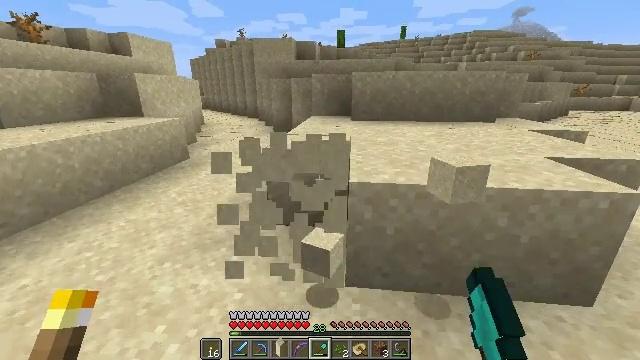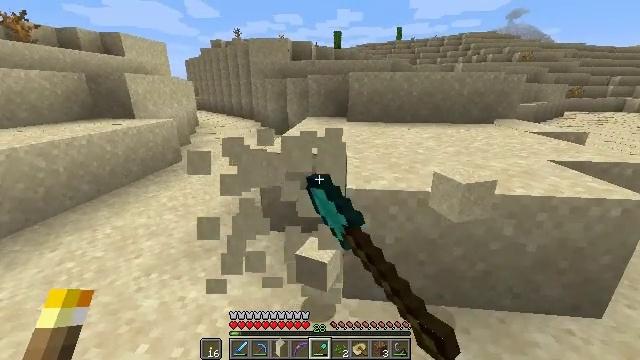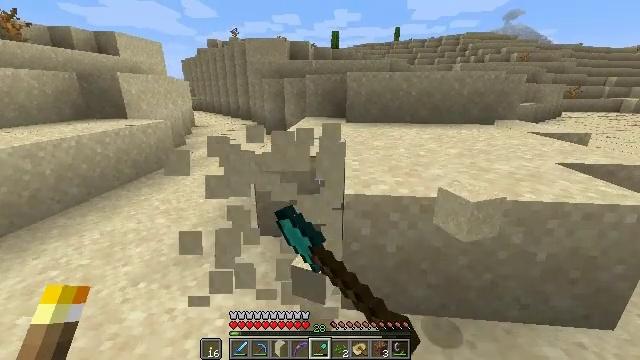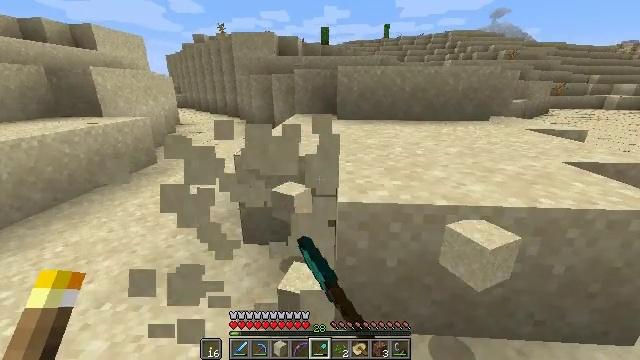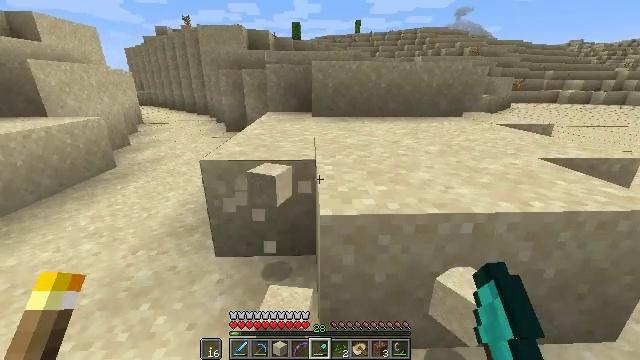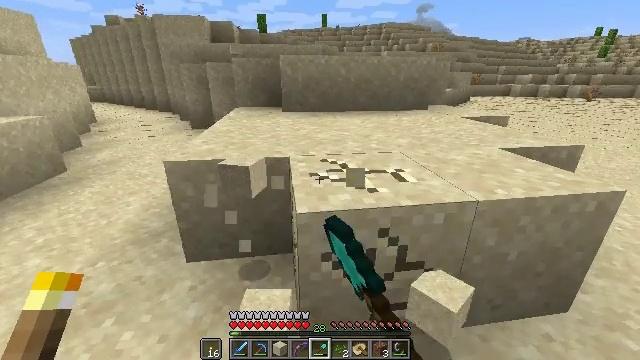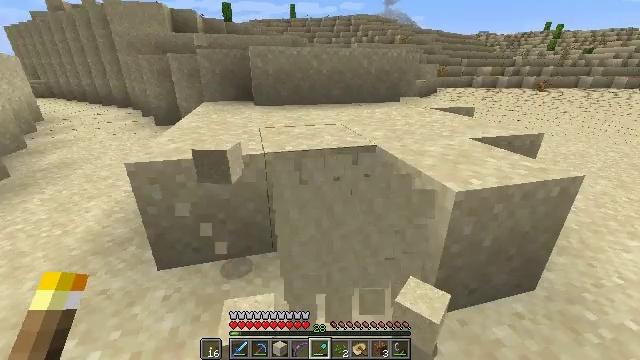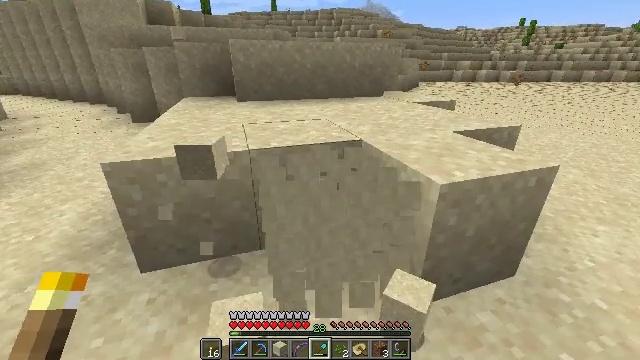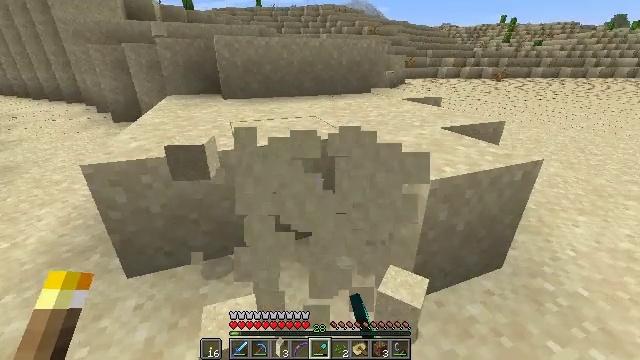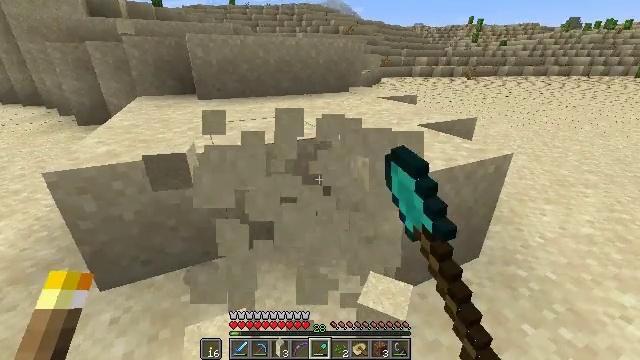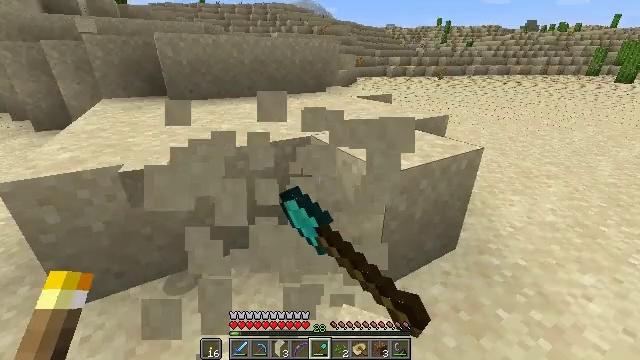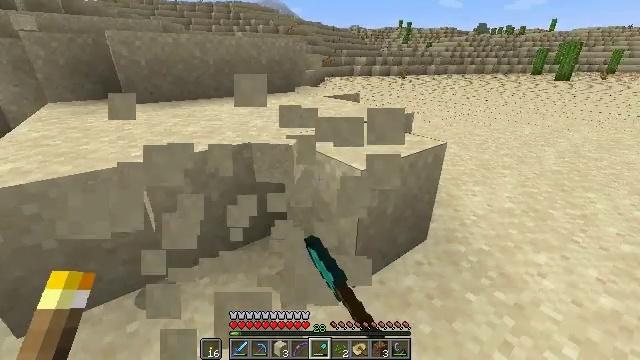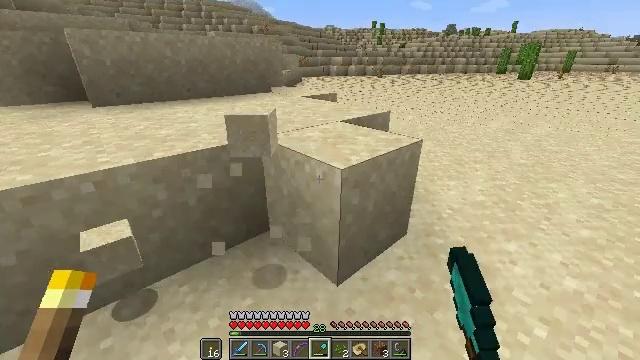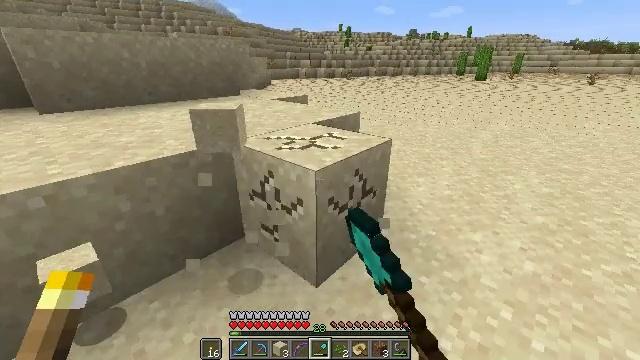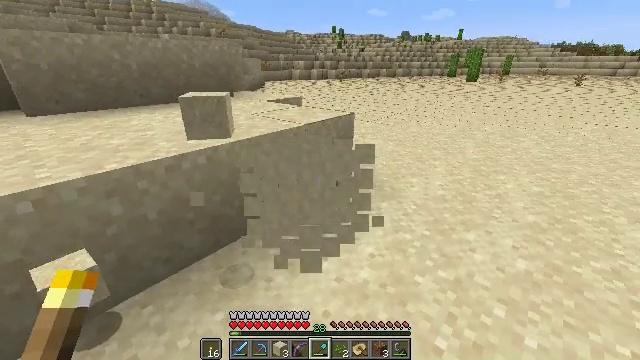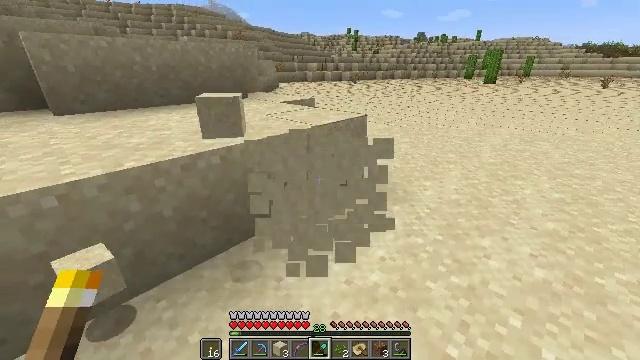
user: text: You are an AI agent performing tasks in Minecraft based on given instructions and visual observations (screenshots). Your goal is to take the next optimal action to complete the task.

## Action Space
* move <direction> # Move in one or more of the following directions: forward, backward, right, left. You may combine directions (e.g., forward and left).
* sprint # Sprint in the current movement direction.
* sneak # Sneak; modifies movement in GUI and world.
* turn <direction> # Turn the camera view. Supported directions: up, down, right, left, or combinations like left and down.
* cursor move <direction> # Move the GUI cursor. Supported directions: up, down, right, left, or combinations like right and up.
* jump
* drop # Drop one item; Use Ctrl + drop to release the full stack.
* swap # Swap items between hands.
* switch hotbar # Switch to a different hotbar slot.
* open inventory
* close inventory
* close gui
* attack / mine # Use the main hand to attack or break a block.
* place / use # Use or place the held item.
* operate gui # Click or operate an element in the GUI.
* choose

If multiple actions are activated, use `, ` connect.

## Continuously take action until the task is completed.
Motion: motion action
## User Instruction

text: Dig up some sand.
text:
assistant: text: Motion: move forward, attack / mine
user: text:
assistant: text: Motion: move forward, attack / mine
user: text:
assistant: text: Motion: move forward, turn right, attack / mine
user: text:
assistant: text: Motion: turn right, attack / mine
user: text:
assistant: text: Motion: turn right and down, attack / mine
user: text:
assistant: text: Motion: turn right and down, attack / mine
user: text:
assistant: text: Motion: turn right and down, attack / mine
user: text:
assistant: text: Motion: turn right, attack / mine
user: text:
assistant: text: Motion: turn right, attack / mine
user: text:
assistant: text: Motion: turn right, attack / mine
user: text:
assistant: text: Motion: turn right, attack / mine
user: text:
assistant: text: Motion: turn right, attack / mine
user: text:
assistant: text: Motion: turn right, attack / mine
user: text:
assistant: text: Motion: turn right, attack / mine
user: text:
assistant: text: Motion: turn left, attack / mine
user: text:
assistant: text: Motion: turn left, attack / mine
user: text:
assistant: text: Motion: turn left, attack / mine
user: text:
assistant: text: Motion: turn left, attack / mine
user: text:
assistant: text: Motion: turn left, attack / mine
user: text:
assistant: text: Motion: move forward, turn left, attack / mine
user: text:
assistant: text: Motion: move forward, attack / mine
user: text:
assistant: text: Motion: move forward, attack / mine
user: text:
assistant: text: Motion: move forward, attack / mine
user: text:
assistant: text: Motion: attack / mine
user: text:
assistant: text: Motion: attack / mine
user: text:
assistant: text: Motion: attack / mine
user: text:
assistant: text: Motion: attack / mine
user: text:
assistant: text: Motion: attack / mine
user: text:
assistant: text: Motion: move forward, attack / mine
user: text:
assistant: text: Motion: move forward, attack / mine